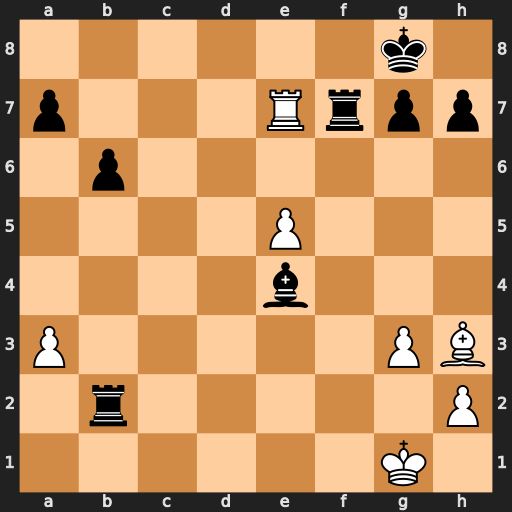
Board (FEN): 6k1/p3Rrpp/1p6/4P3/4b3/P5PB/1r5P/6K1
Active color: w
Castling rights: -
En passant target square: -
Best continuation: Re8+ Rf8 Be6+ Kh8 Rxf8#